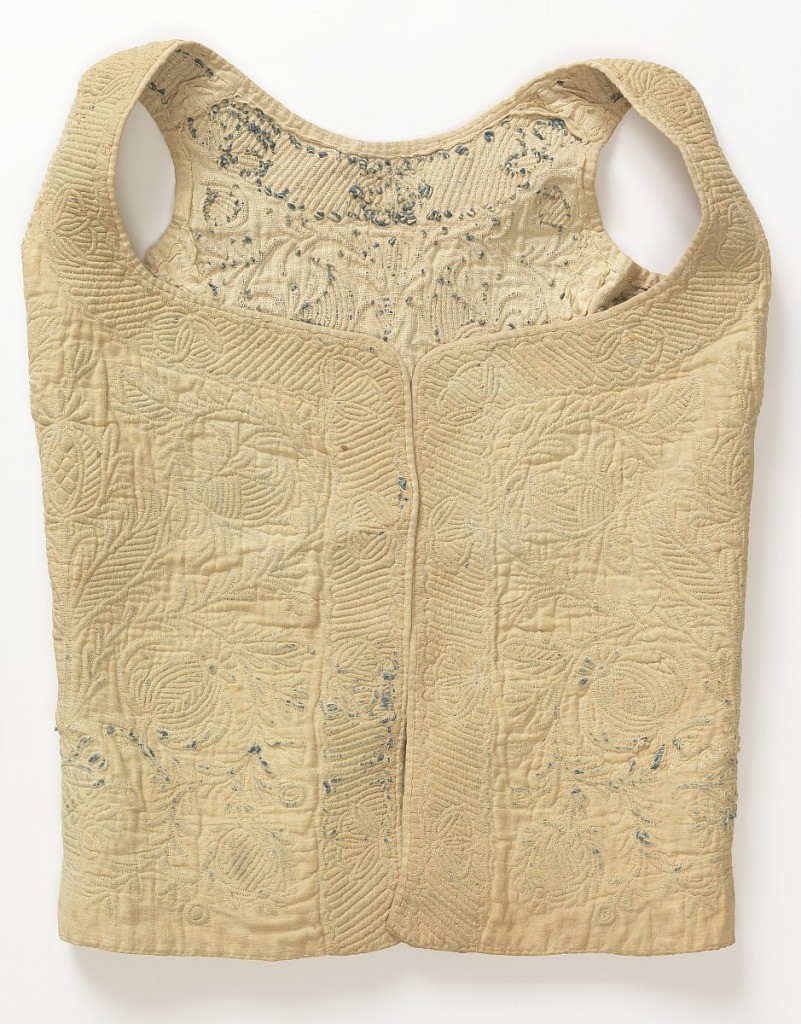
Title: Bodice
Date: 18th century
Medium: Trapunto quilted cotton plain weave lined with linen plain weave. Outline stitching is linen; stuffing is cotton.
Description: Bodice with outline design shaped to the pieces of the vest. Stufing is both blue and white cotton.